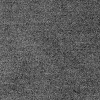
Atmospheric dust classification: dusty